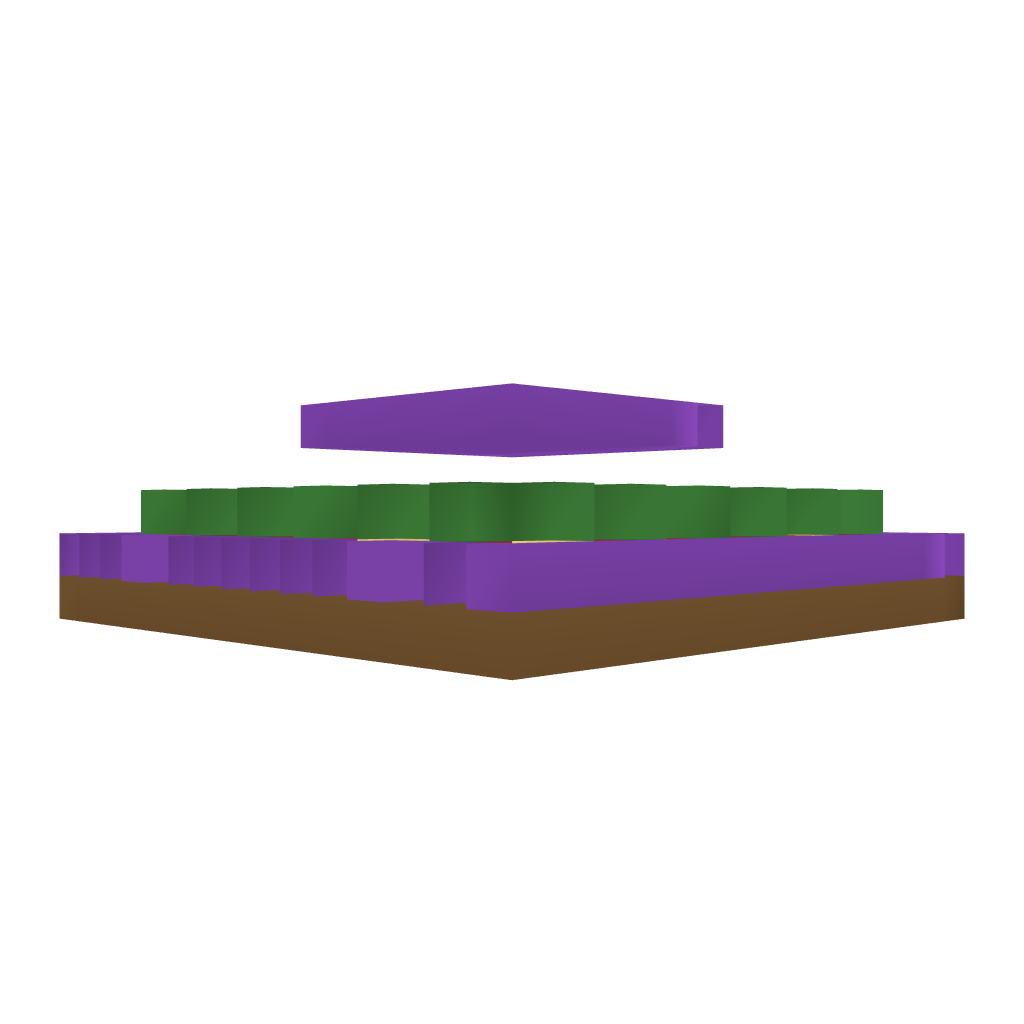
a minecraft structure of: Trap for zombies bad low quality